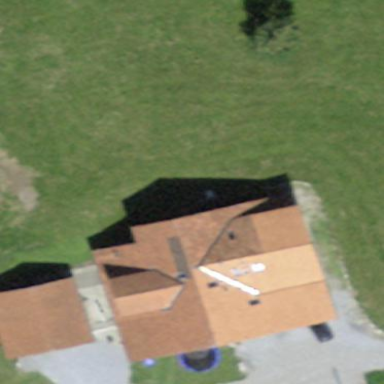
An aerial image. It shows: Residential building.